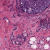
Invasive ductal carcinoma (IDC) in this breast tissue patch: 0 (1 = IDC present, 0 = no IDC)